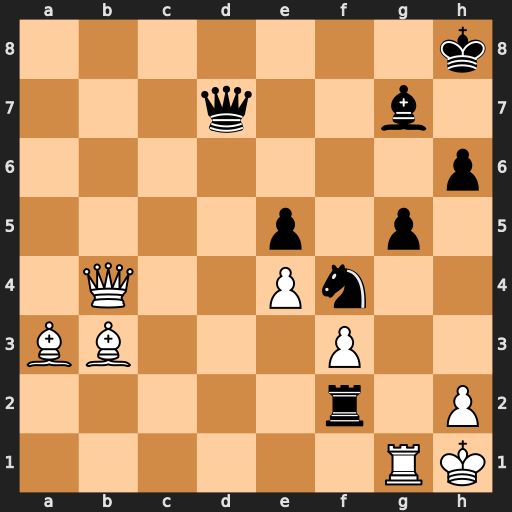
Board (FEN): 7k/3q2b1/7p/4p1p1/1Q2Pn2/BB3P2/5r1P/6RK
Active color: w
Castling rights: -
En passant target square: -
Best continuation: Qb8+ Kh7 Bg8+ Kg6 Qb6+